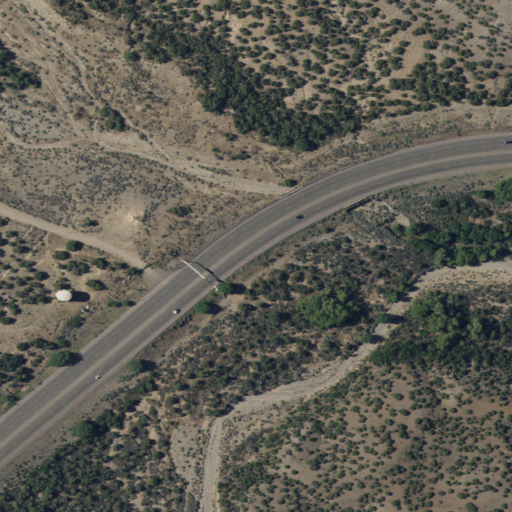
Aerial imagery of valley in New Mexico named Guaje Canyon containing shrub, medium intensity development, and low intensity development